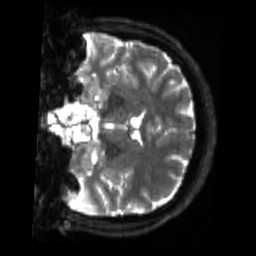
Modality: sbref
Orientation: coronal
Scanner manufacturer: siemens
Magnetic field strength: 3 T
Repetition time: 4 s
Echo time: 0.0594 s